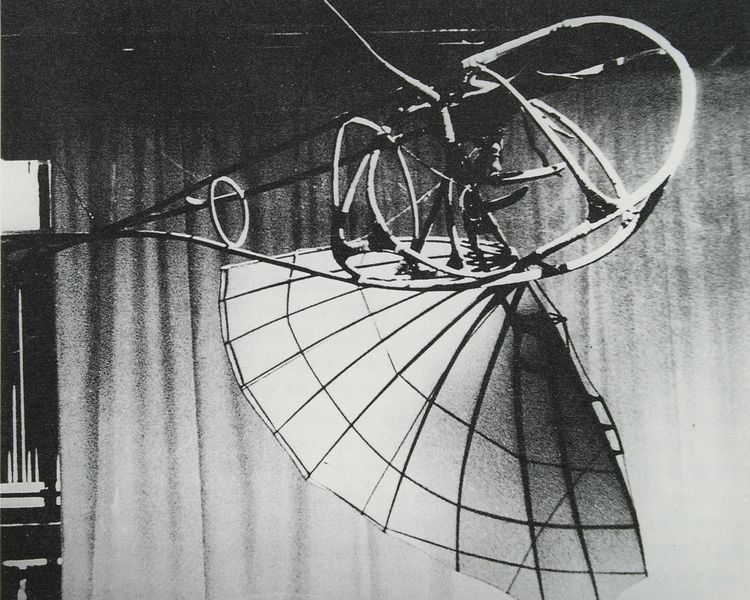
Titel: Letatlin
Künstler: Wladimir Tatlin
Schlagwörter: dunkel, feder, flügel, schatten, weiß, fenster, grau, hell, holz, licht, schwarz, schirm, falten, vorhang, stoff, fliegen, modell, sitz, metall, gestell, foto, fotografie, photographie, flug, seil, schweben, schwarzweiss, gebogen, kunst, photo, hängend, konstruktion, fotographie, verstrebungen, streben, strebe, photografie, verstrebung, flugzeug, flugobjekt, bespannung, metallisch, erfindung, ufo, davinci, aufängung, flugkörper, lilienthal